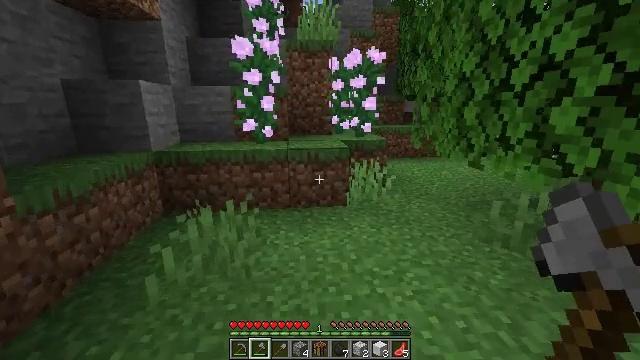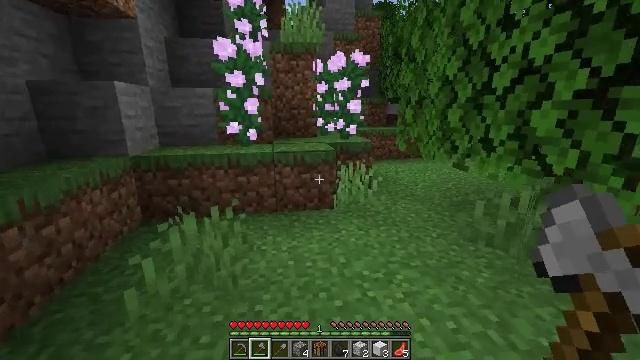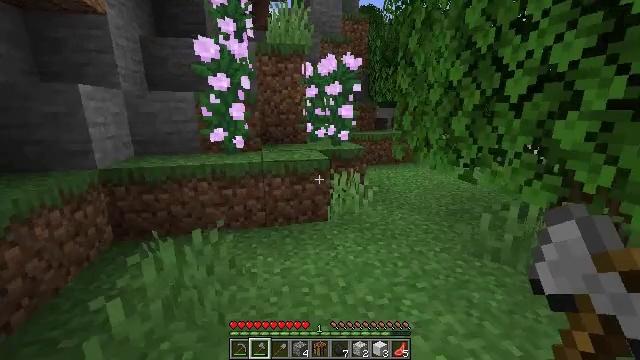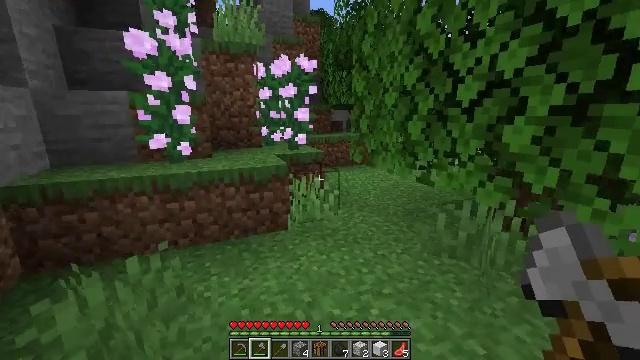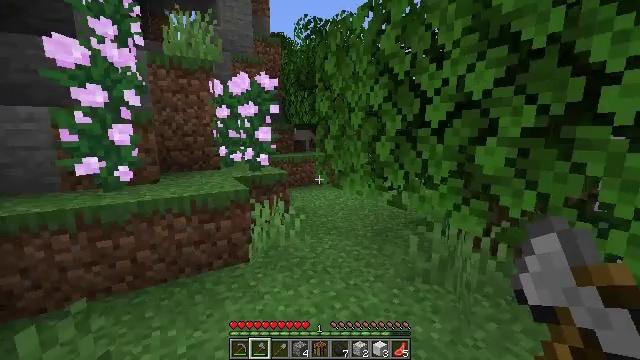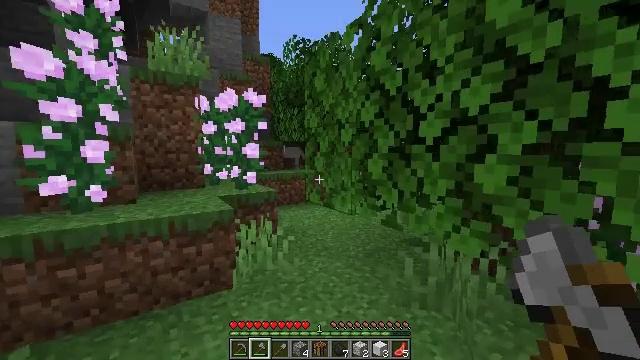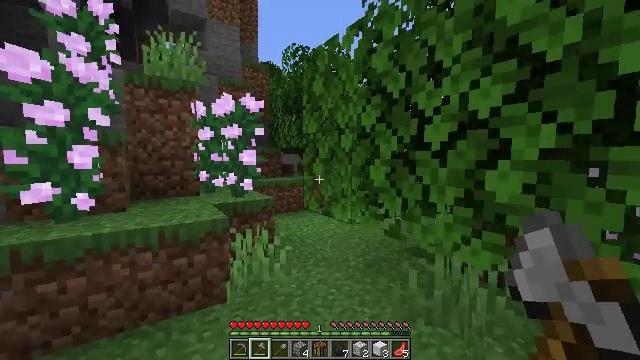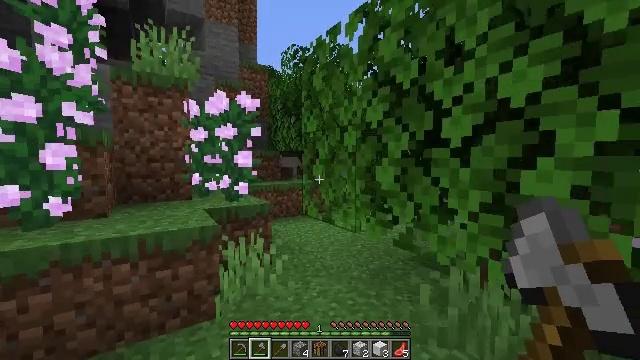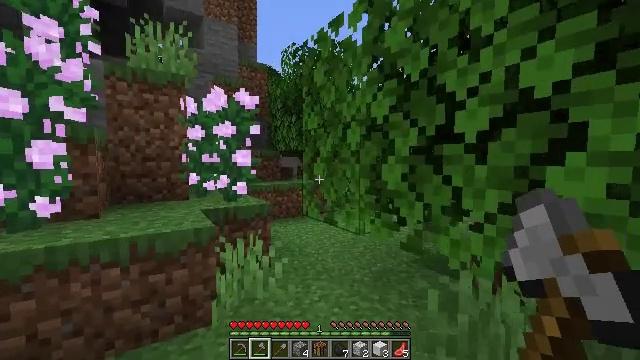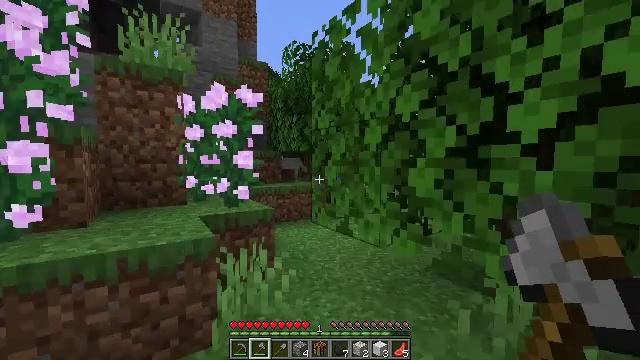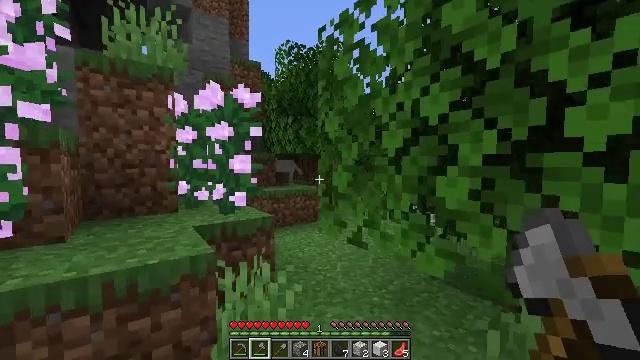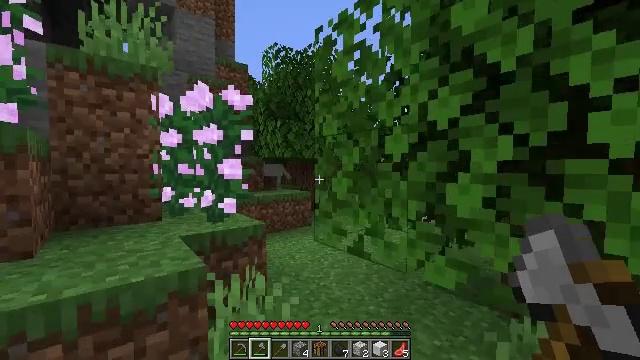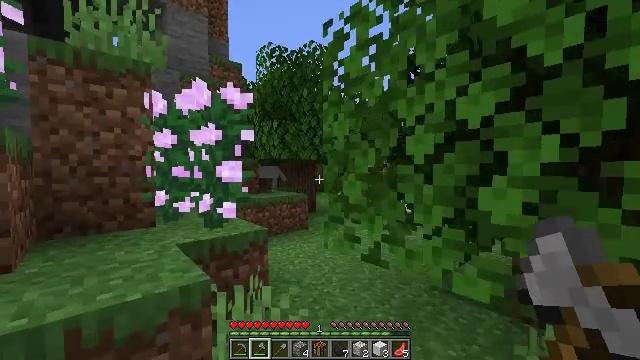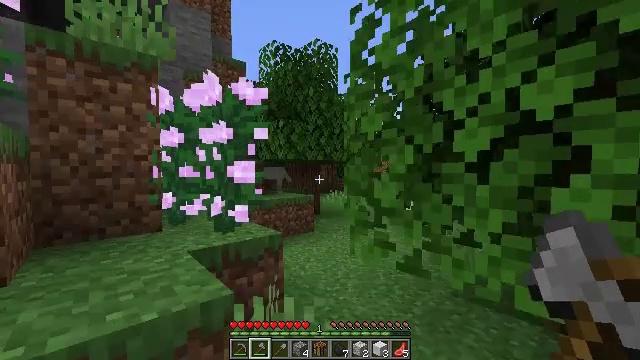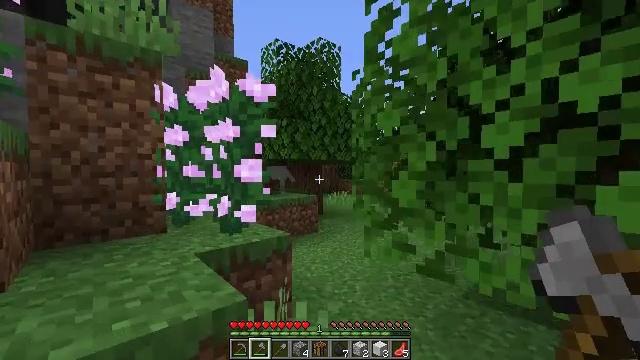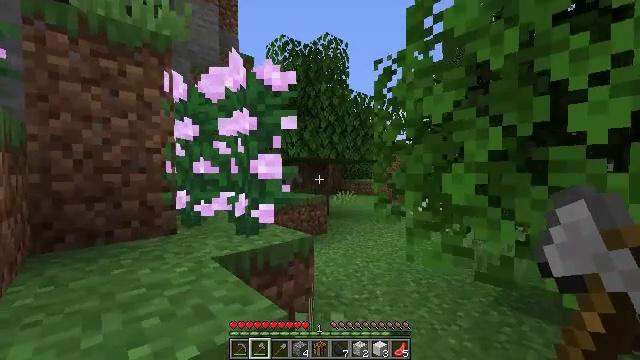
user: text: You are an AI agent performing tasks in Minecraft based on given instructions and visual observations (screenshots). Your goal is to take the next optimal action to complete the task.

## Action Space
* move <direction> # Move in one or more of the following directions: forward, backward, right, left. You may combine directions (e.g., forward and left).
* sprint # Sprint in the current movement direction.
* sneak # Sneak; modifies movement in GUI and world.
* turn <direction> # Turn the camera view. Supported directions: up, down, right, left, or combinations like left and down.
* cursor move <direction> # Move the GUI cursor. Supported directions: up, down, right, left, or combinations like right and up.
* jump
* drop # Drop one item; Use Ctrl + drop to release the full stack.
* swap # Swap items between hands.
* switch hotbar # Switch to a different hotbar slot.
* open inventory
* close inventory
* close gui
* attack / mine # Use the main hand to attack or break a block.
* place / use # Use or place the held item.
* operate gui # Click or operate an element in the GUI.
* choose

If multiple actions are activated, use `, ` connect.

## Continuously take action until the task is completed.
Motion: motion action
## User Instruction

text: Hunt wild animals.
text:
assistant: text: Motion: move forward, turn right
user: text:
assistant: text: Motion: move forward, turn right
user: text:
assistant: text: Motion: move forward, turn right
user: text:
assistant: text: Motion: move forward, turn right and up
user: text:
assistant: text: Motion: move forward, turn right and up
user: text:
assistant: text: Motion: move forward, turn up
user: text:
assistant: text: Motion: move forward
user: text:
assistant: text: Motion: move forward and move left
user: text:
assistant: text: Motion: move forward and move left
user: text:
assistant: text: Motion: move forward and move left, turn right
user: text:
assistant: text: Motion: move forward and move left, turn right
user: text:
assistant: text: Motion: move forward and move left, turn right
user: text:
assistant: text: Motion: move forward and move left
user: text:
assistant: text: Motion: move forward and move left
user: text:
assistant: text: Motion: move forward and move left
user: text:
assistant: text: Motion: move forward and move left
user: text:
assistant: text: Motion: move forward
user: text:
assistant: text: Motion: move forward, turn right
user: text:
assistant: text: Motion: move forward, turn right
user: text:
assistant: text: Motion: move forward, turn right
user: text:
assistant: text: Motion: move forward, turn right
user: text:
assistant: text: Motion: move forward
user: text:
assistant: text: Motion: move forward
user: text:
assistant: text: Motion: move forward
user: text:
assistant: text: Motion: move forward
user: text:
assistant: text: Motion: move forward
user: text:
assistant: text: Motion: move forward
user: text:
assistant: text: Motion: move forward
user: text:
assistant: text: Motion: move forward
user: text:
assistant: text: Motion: move forward, turn left